Field crop: tomato
Growth stage: 1
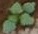
Species: solanum